Interaction volume radius: 5 \u00c5
Interaction volume height: 15 \u00c5
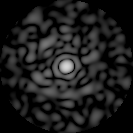
Disorder parameter: 0.8053